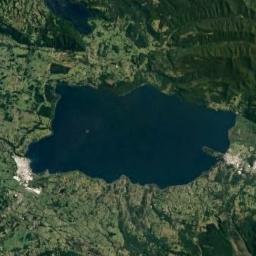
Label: lake